Field crop: maize
Growth stage: 2
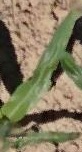
Species: maize